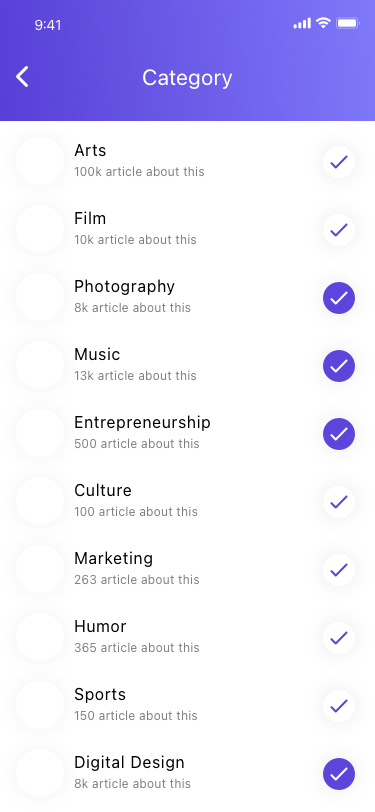
Text in this UI design:
Category